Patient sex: F
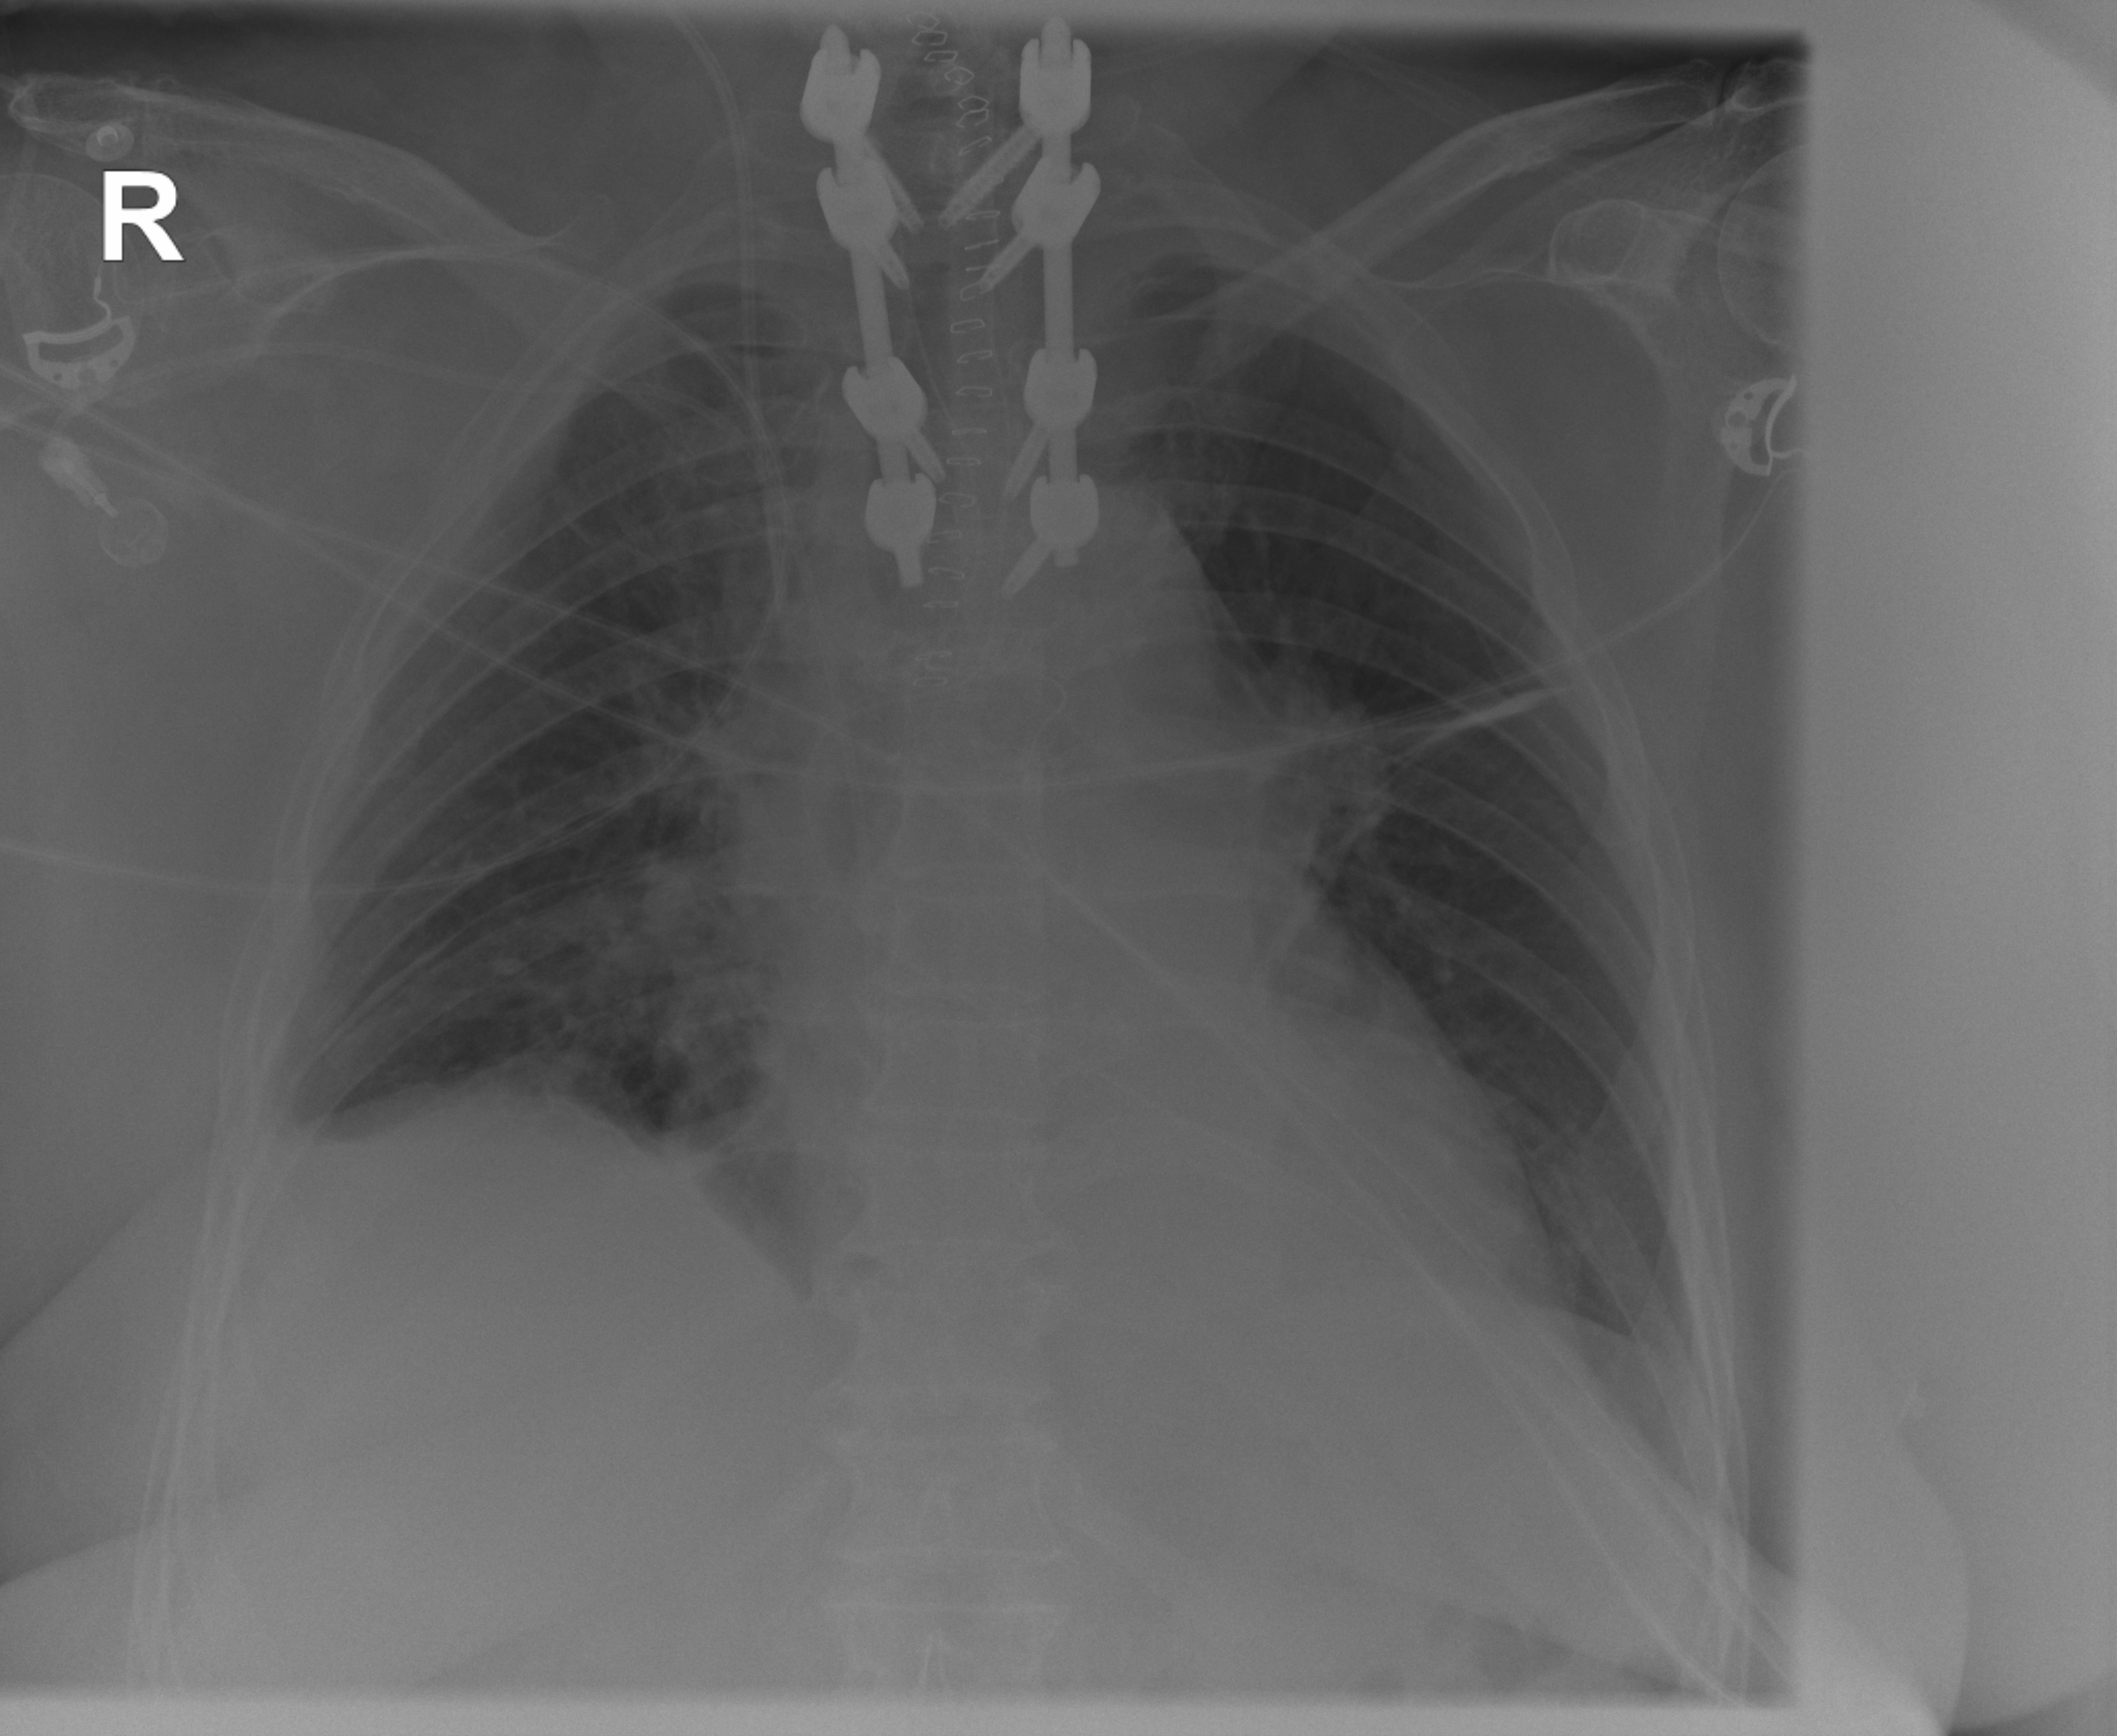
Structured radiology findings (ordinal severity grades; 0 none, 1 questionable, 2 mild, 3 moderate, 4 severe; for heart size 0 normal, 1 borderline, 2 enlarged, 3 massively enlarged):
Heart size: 2
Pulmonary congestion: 2
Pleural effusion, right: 2
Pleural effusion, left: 0
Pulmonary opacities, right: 2
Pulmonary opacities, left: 0
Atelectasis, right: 2
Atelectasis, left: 2